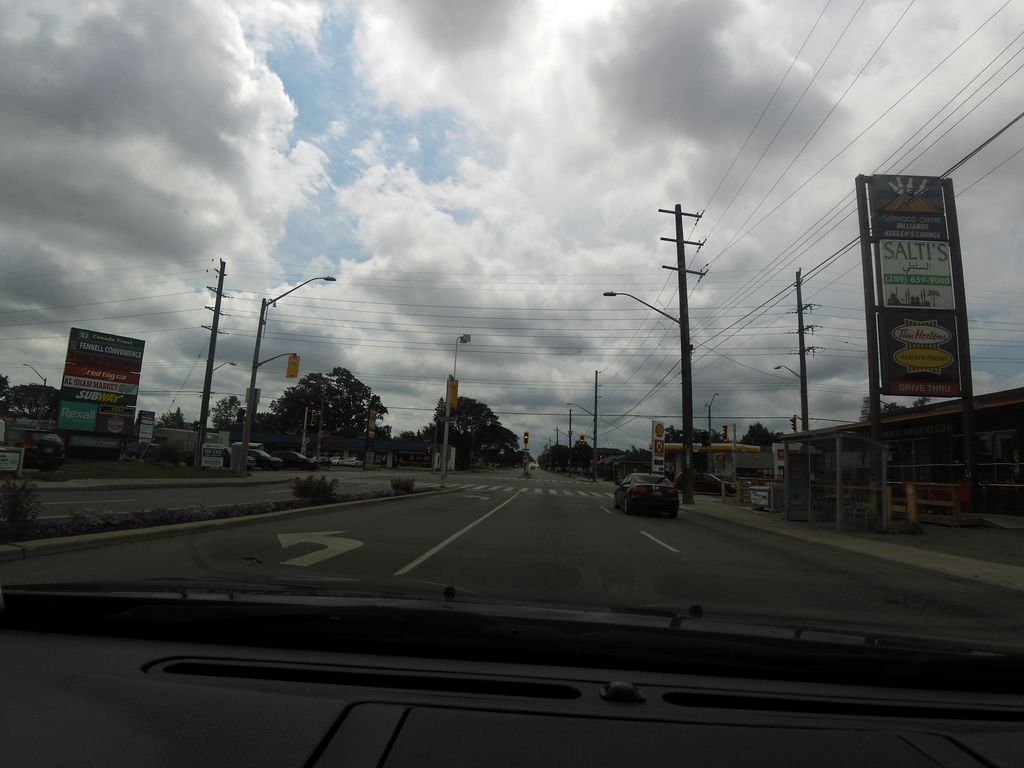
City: hamilton